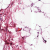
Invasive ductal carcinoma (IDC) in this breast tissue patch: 0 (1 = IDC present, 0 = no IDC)